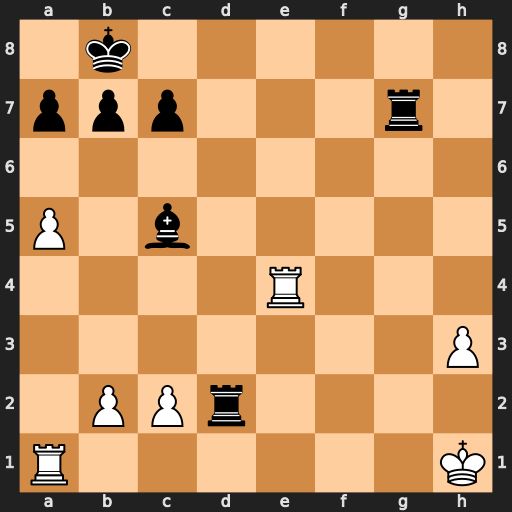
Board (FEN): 1k6/ppp3r1/8/P1b5/4R3/7P/1PPr4/R6K
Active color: w
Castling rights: -
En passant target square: -
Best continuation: Re8+ Rd8 Rxd8#